Question: I'm trying to position images the way shown in the picture using CSS Grid and I can't find a right solution.
Right now I'm simply changing the grid flow to column, but the grid elements don't jump to another row when they meet the end of the container - they resize it and stay in the same, first row.
I tried to use 'grid-template-columns: repeat(auto-fit, minmax(16rem, 1fr))' - it solves this issue, but it gives all the elements a fixed width whereas some images are not that wide. It creates empty holes between images which I'd like to avoid.

Any ideas on how to accomplish it?
<URL>
Code from the image above:
'''
container {
display: grid;
grid-gap: 1rem;
grid-auto-flow: column;
}
photo { // all container's elements have this class
height: 10rem;
width: auto;
}
'''
<URL>
Code from the image above:
'''
container {
display: grid;
grid-gap: 1rem;
grid-template-columns: repeat(auto-fit, minmax(16rem, 1fr));
}
photo {
height: 10rem;
max-width: 100%;
}
'''
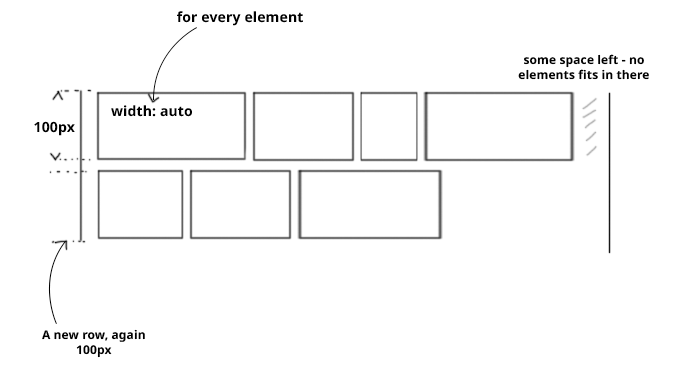
Answer: You see, this is tusk for 'flex', not for 'grid'. Using 'grid' means columns with same width on each row. No need here at all.
'''
html {
font-size: 10px;
}
.conteiner {
display: flex;
flex-wrap: wrap;
justify-content: flex-start;
}
.photo {
height: 10rem;
margin: 0 1rem 1rem 0;
}
.photo img {
width: auto;
height: 100%;
}
'''
'''
<div class="conteiner">
<div class="photo"><img src="https://via.placeholder.com/500x200"></div>
<div class="photo"><img src="https://via.placeholder.com/300x200"></div>
<div class="photo"><img src="https://via.placeholder.com/200x200"></div>
<div class="photo"><img src="https://via.placeholder.com/400x200"></div>
<div class="photo"><img src="https://via.placeholder.com/500x200"></div>
<div class="photo"><img src="https://via.placeholder.com/300x200"></div>
<div class="photo"><img src="https://via.placeholder.com/200x200"></div>
</div>
'''
Although I'm using <URL> jQuery plugin, if I wand all images in each row to fill all the width.